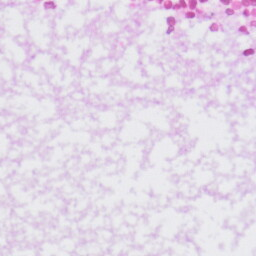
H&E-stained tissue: Liver